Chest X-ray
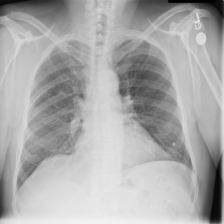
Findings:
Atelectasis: negative
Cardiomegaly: negative
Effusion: negative
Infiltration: negative
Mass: negative
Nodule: negative
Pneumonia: negative
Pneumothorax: negative
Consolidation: negative
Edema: negative
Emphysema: negative
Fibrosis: negative
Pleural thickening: negative
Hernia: negative